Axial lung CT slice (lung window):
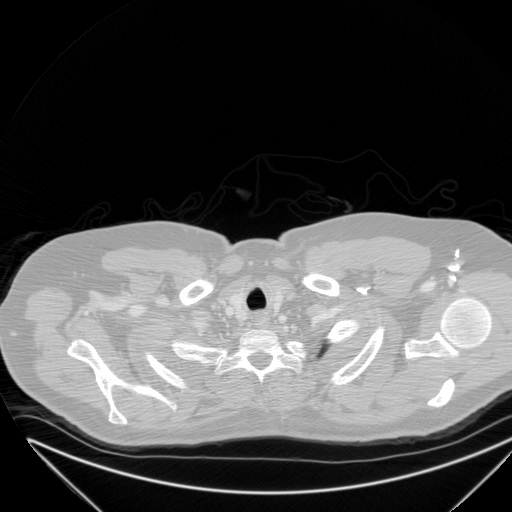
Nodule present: no